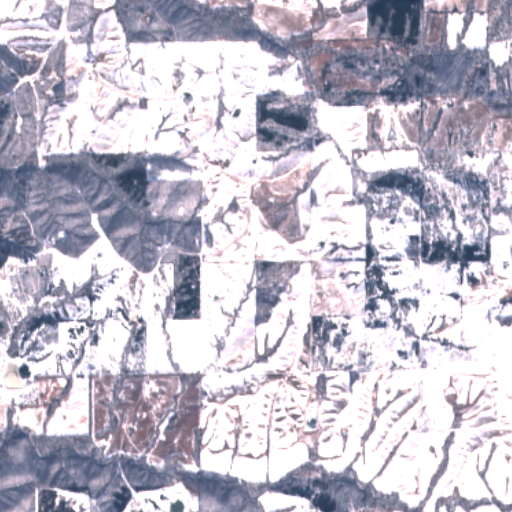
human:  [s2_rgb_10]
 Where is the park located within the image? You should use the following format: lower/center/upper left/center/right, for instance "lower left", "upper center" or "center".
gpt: The park is located in the center left of the image.
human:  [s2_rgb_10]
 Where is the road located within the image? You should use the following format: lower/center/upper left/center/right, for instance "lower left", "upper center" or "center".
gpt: There is no road in the image.